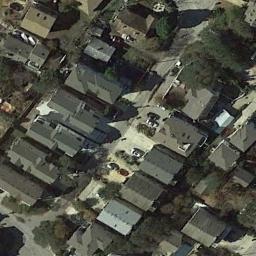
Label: dense_residential